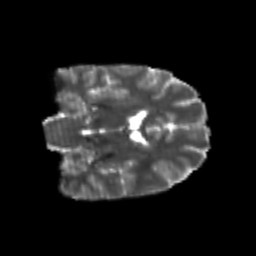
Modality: T2w
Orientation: coronal
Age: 23
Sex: female
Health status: healthy
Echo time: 0.074 s